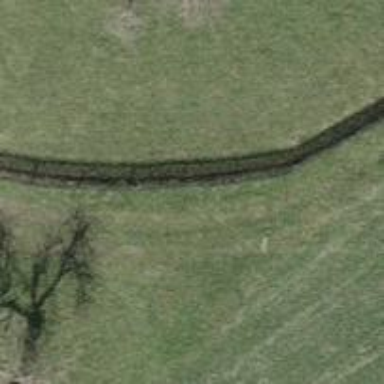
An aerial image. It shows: Fence.